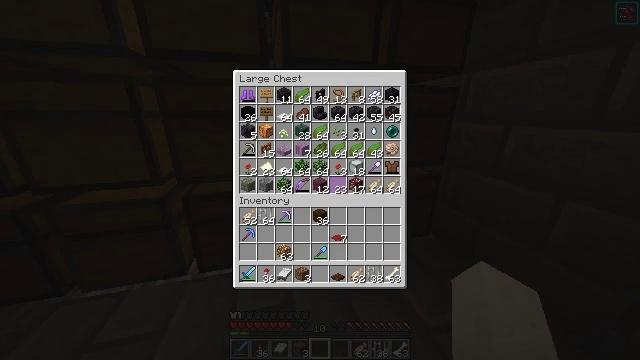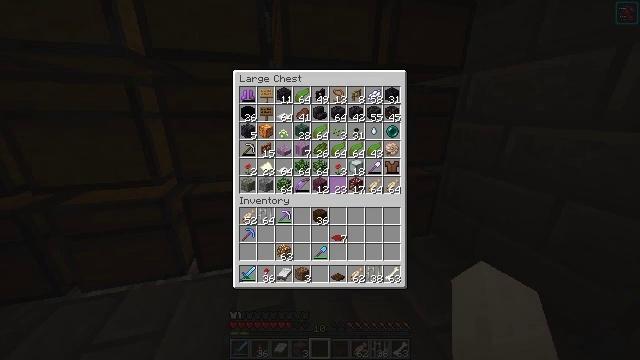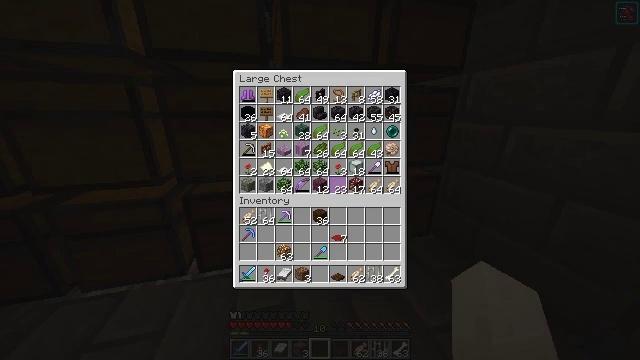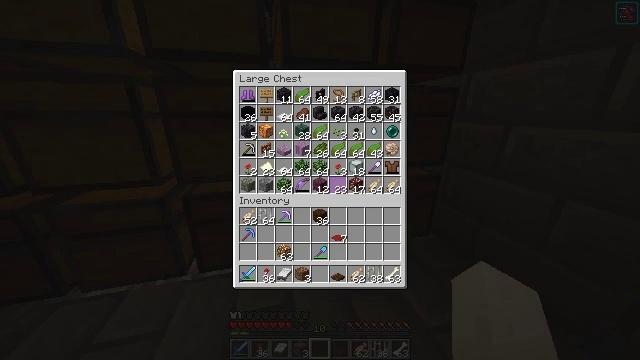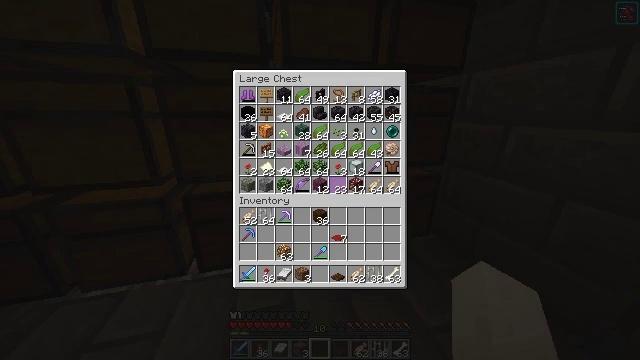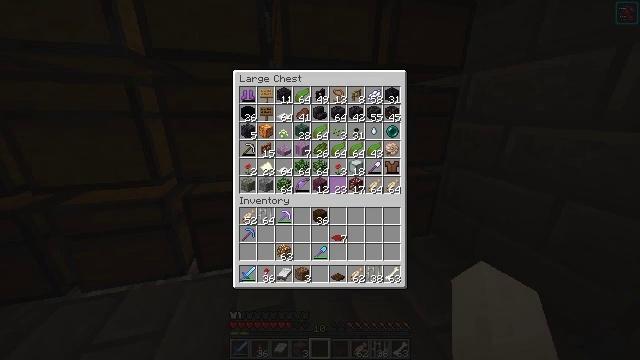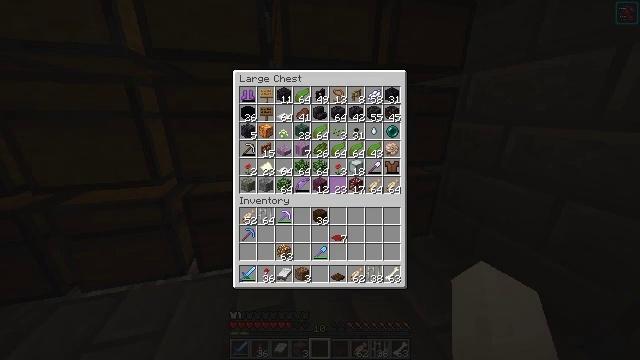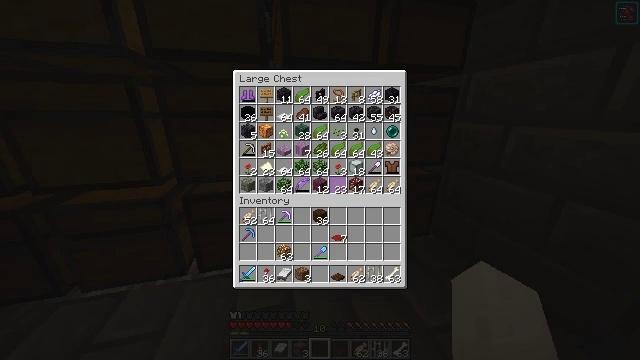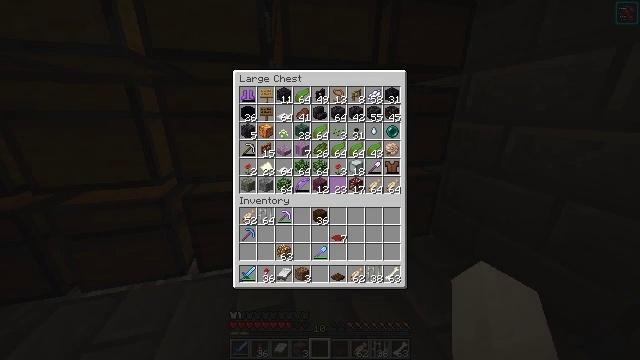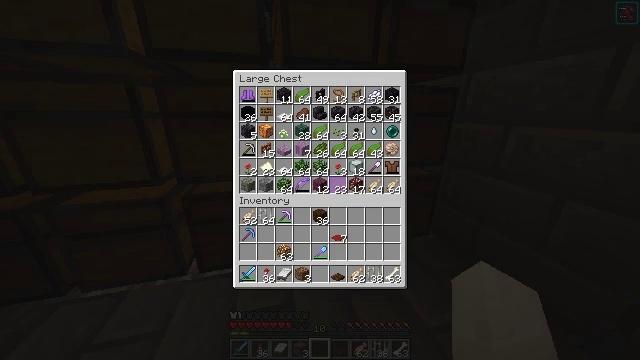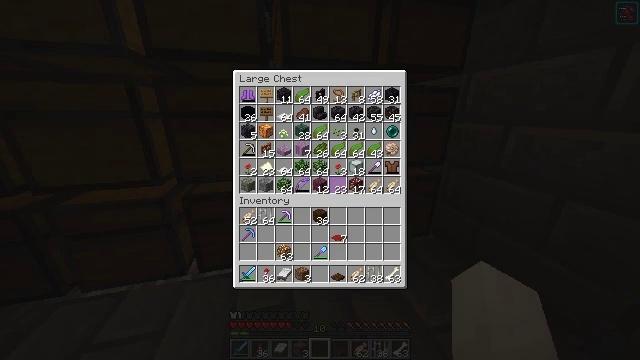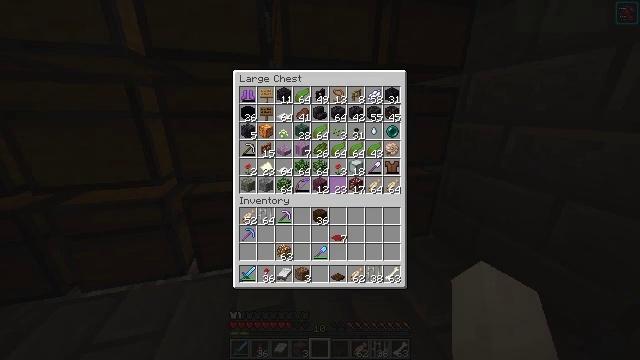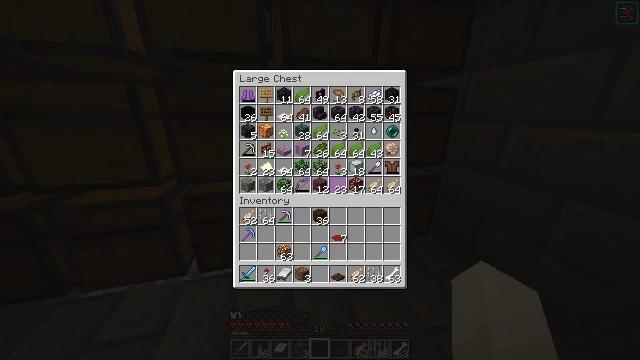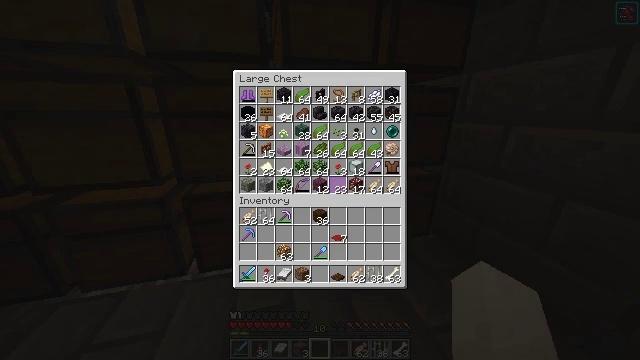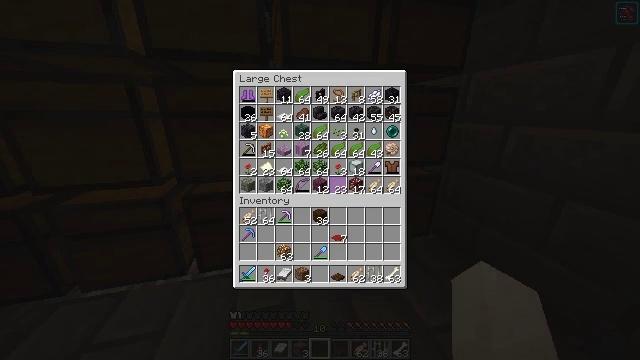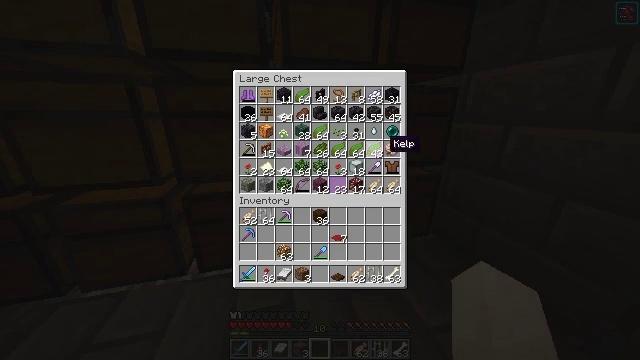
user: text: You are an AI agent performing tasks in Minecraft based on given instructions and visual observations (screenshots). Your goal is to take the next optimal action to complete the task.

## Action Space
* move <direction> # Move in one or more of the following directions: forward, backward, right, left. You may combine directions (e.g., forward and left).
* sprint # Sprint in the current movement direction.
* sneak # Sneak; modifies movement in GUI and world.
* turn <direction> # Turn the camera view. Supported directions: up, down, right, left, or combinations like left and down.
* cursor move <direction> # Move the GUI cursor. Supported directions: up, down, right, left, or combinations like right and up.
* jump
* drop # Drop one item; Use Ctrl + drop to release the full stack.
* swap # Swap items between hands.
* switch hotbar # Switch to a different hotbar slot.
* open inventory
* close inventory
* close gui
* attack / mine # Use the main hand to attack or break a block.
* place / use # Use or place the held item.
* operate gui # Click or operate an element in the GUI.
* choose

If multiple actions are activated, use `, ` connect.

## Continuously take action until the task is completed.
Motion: motion action
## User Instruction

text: Drop kelp from the inventory.
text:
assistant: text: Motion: cursor move right
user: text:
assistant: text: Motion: no_op
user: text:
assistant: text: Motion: no_op
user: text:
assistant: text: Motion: no_op
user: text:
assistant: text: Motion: no_op
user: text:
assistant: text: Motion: no_op
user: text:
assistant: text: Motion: no_op
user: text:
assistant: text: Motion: no_op
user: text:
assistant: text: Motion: no_op
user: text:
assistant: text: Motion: no_op
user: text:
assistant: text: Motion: no_op
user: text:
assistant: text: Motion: no_op
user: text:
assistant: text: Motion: cursor move left
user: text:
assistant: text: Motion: cursor move left
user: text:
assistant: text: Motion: cursor move left and down
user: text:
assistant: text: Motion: no_op
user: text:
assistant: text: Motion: no_op
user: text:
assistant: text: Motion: cursor move left and down
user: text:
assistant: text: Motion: no_op
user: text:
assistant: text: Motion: no_op
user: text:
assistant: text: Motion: no_op
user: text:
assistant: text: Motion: no_op
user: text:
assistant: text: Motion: cursor move right
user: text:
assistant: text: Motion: cursor move right
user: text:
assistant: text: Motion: no_op
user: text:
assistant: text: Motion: no_op
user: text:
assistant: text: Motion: no_op
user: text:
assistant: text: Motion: no_op
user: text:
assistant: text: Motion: no_op
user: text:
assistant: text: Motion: no_op